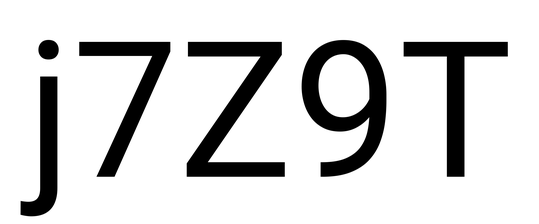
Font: Roboto_Regular